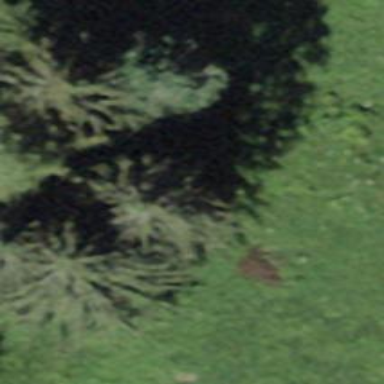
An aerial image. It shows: Forest area.